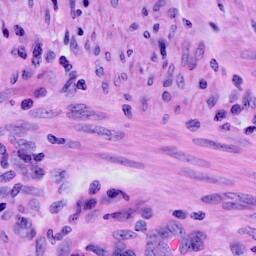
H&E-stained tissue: Cervix